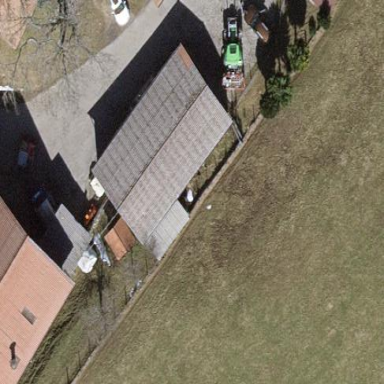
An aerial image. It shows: Farm auxiliary building.